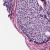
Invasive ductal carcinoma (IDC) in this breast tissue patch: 0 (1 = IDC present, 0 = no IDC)